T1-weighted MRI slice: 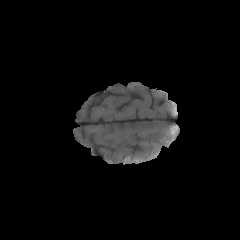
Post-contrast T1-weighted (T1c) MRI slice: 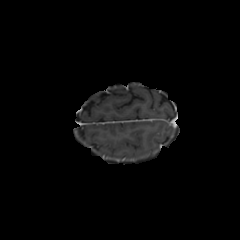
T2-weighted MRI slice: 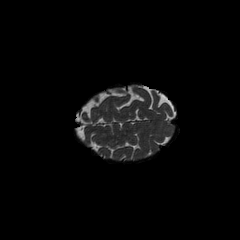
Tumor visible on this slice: no